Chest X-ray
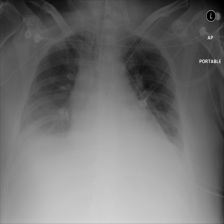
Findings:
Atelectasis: negative
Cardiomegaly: negative
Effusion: positive
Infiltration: negative
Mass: negative
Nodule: negative
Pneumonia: negative
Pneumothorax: negative
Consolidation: negative
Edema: negative
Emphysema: negative
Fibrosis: negative
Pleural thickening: negative
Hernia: negative